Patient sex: M
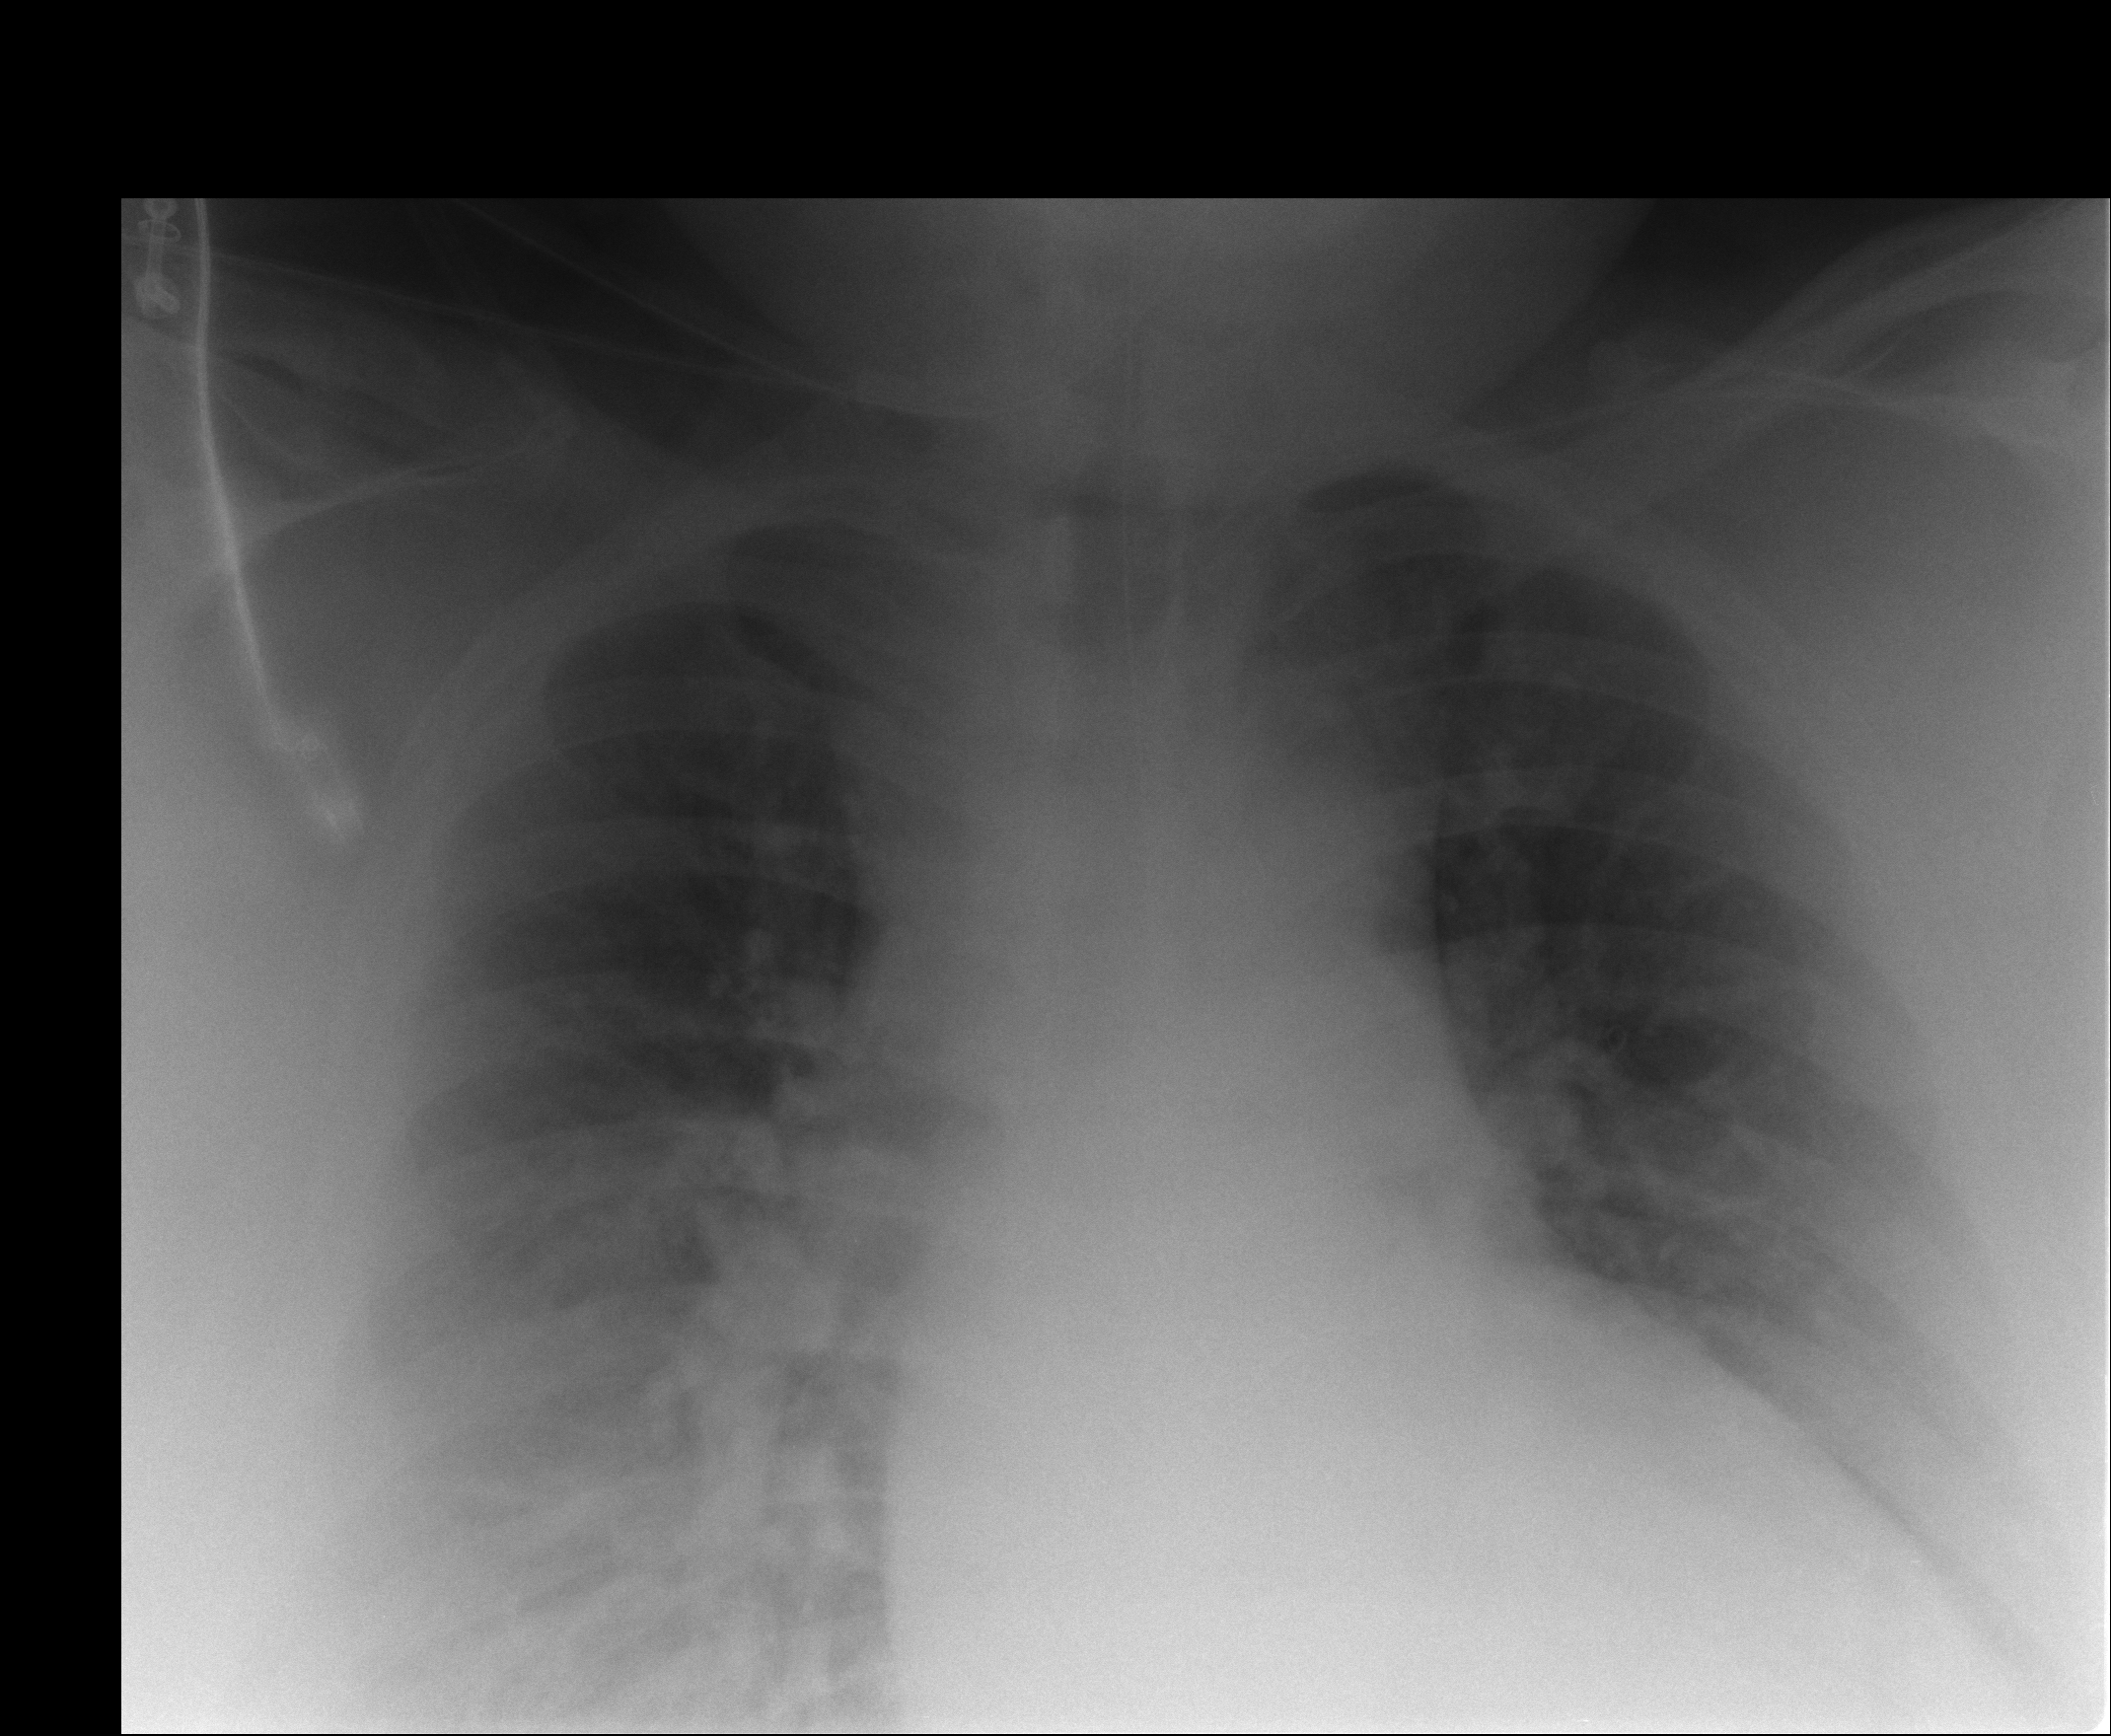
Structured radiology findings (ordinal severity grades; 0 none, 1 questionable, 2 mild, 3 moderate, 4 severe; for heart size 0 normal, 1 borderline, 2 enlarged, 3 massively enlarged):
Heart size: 2
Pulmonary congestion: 3
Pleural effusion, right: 1
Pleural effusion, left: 2
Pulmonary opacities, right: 0
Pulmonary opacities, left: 0
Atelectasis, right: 0
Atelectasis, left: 0